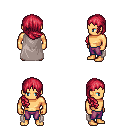
a pixel art fantasy rpg character, male body template, human, tanned skin, gray cape, magenta pants, ruby red right-swept hairstyle, four views (front, back, left, right), 2x2 character sprite sheet, small pixel art, hard edges, no anti-aliasing